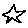
Label: star